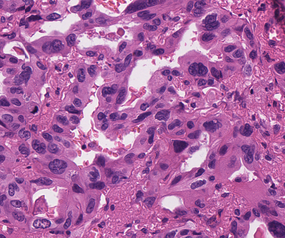
Tumor epithelial tissue: yes
Tumor-associated stroma tissue: yes
Normal tissue: no